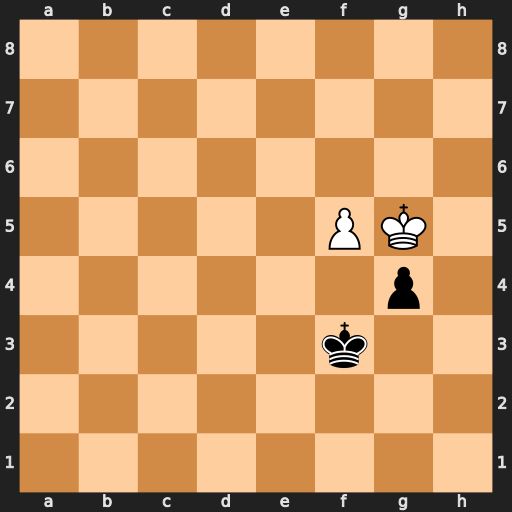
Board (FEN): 8/8/8/5PK1/6p1/5k2/8/8
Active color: w
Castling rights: -
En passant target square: -
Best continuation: f6 g3 f7 Ke2 f8=Q